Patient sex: M
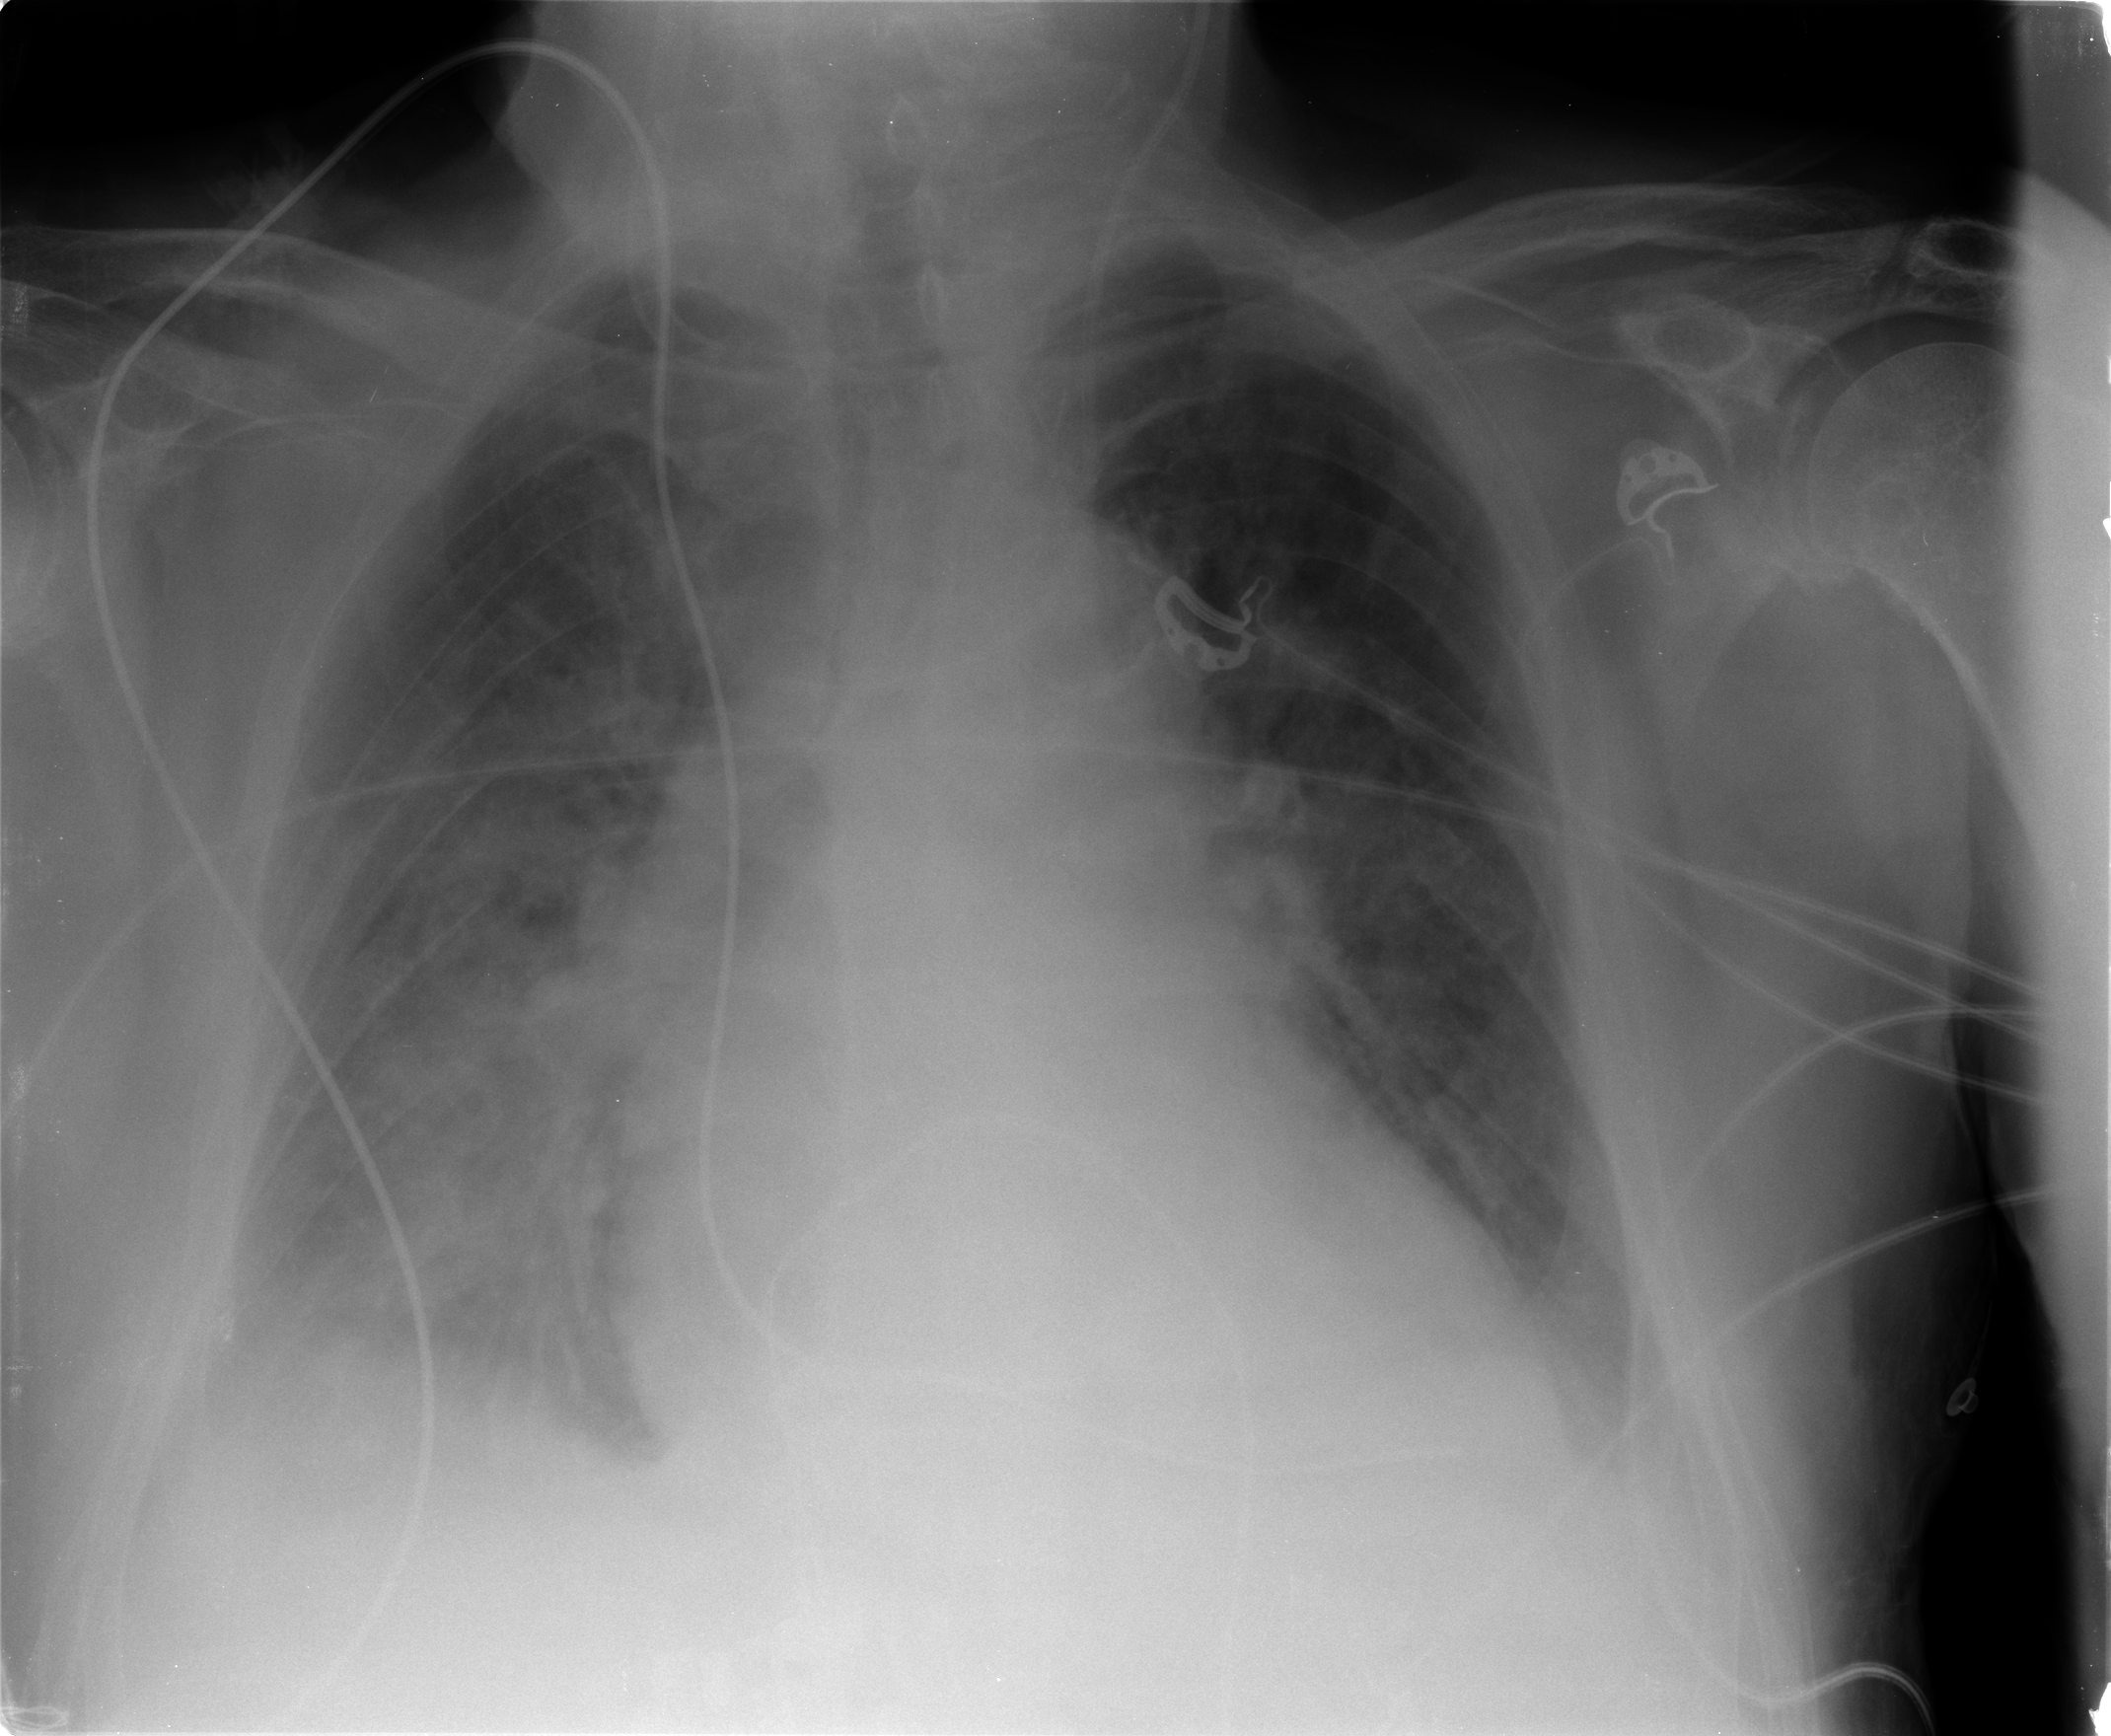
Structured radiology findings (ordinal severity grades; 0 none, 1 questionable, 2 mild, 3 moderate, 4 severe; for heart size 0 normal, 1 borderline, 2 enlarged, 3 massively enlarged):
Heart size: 1
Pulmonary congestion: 3
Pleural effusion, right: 3
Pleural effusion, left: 2
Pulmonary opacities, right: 4
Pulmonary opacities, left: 2
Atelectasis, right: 3
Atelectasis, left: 2